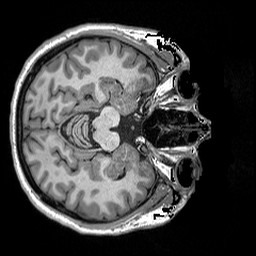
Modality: T1w
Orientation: axial
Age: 31
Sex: female
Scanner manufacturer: siemens
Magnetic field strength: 3 T
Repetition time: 2.3 s
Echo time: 0.00298 s